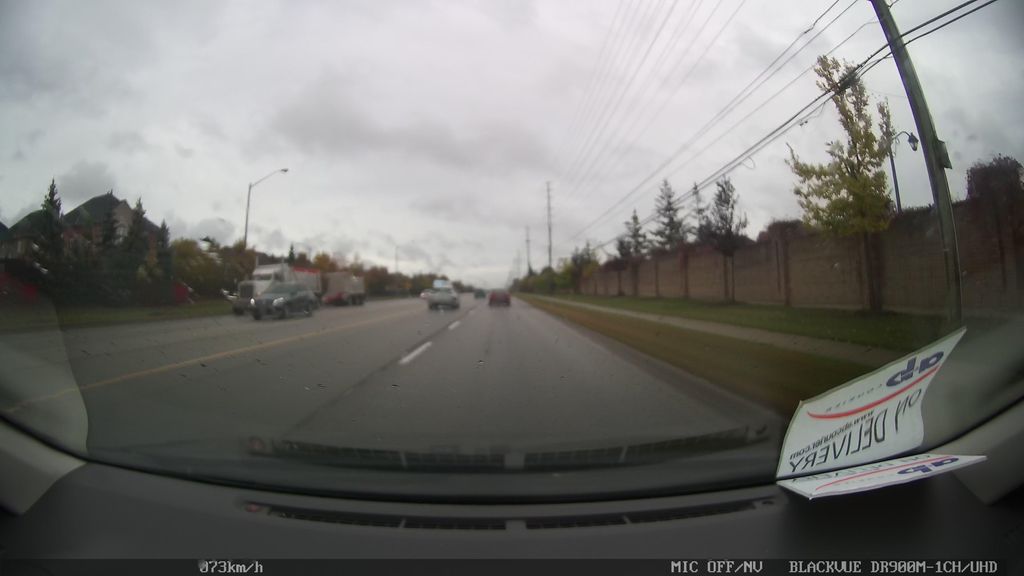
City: toronto